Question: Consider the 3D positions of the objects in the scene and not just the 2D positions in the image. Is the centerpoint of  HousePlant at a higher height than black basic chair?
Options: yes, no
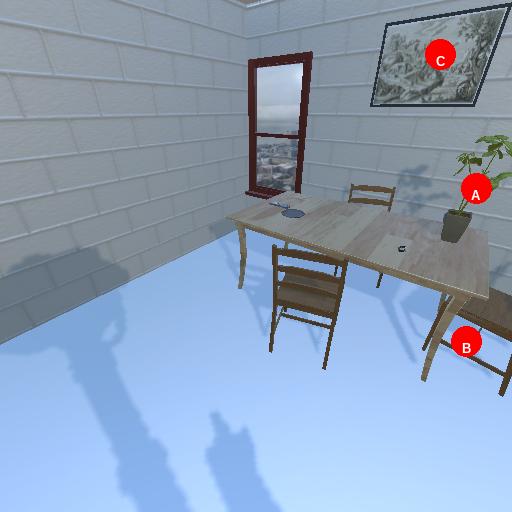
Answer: yes